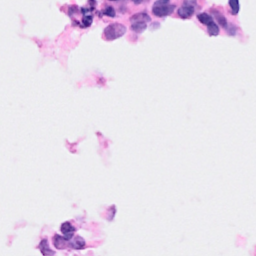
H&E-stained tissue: Breast